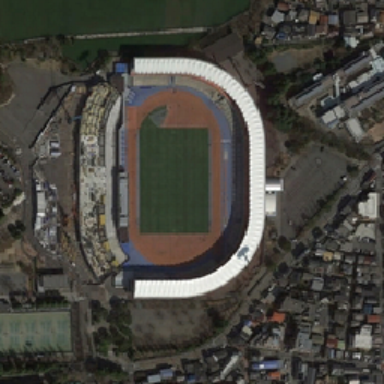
C-shaped white mask covers auditorium .